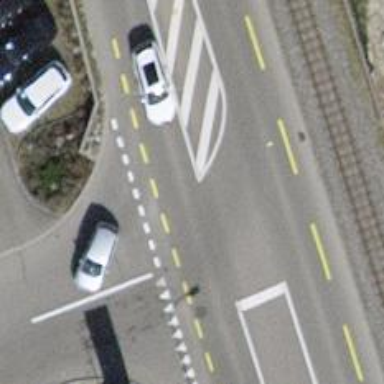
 equipped with cycle lane on both sides."